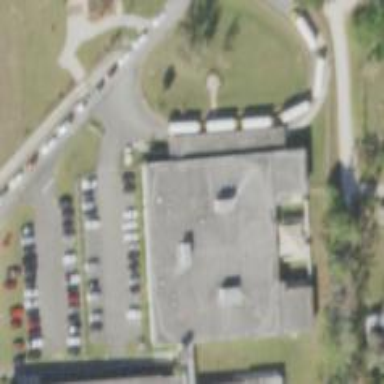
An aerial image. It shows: School.